Question: I want to use Regex to retrieve the person and its address.
The result wild be :
All Frank Anderson and its address inside of a string list.
Problem:
The problem I'm facing is that I cannot retrieve the second name that is "Frank Andre Anderson" based on my regex.
It also might be other people who can have another second name.
Thank you!
'''
string pFirstname = "Frank"
string pLastname = "Anderson";
string input = w.DownloadString("http://www.birthday.no/sok/?f=Frank&l=Anderson");
Match theRegex8 = Regex.Match(input, @"(?<=\><b>)" + pFirstname + "(.+?)" + pLastname + "</b></a></h3><p><span>(.+?<)", RegexOptions.IgnoreCase);
foreach (var matchgroup in theRegex8.Groups)
{
var sss = matchgroup;
}
'''
The current result that I'm using the code is:

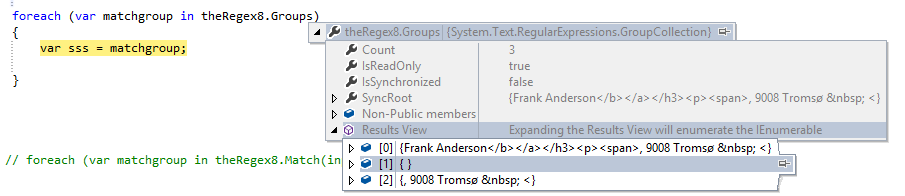
Answer: You must be looking for something like
'''
(?<=>[^<]*<b>)Frank([^<]+)Anderson</b></a></h3><p><span>([^<]+)
'''
See <URL>
In C#, the regex declaration will be
'''
Match theRegex8 = Regex.Match(input, @"(?<=>[^<]*<b>)" + pFirstname + "([^<]+)" + pLastname + "</b></a></h3><p><span>([^<]+)", RegexOptions.IgnoreCase);
'''
The problem you had was with '.' matching any character while we need to restrict to a non-angle bracket.
# Update
Perhaps, you could leverage 'HtmlAgilityPack' by getting all '<a>' tags that have '<b>' as the first child, and then get the 'InnerText' that meets your conditions:
'''
var conditions = new[] { pFirstname, pLastname};
var seconds = new List<string>();
var webGet = new HtmlAgilityPack.HtmlWeb();
var doc = webGet.Load("http://www.birthday.no/sok/?f=Frank&l=Anderson");
var a_nodes = doc.DocumentNode.Descendants("a").Where(a => a.HasChildNodes && a.ChildNodes[0].Name == "b");
var res = a_nodes.Select(a => a.ChildNodes[0].InnerText).Where(b => conditions.All(condition => b.Contains(condition))).ToList();
foreach (var name in res)
{
var splts = name.Split(new[] {" "}, StringSplitOptions.RemoveEmptyEntries);
if (splts.GetLength(0) > 2) // we have 3 elements at the least
seconds.Add(name.Trim().Substring(name.Trim().IndexOf(" ") + 1, name.Trim().LastIndexOf(" ") - name.Trim().IndexOf(" ") - 1));
}
'''
This way, you will get just the second names. I could not test this code, but I think you get the gist.